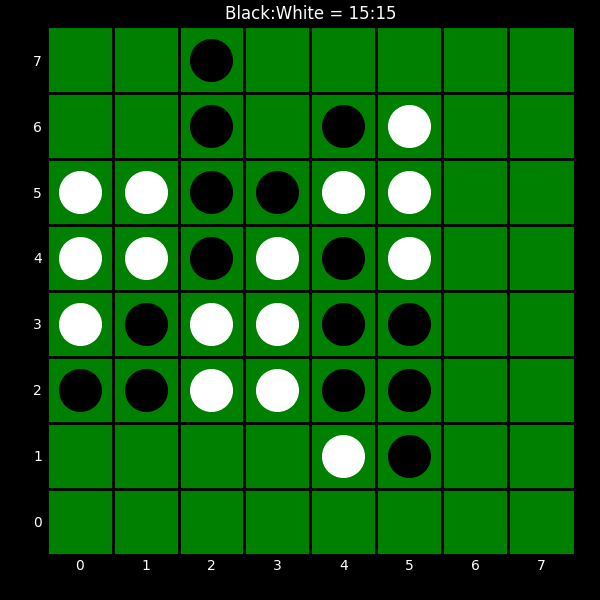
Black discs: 15
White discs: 15